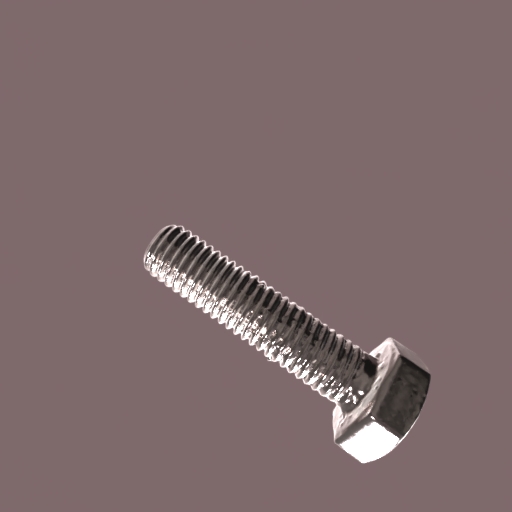
Label: bolt